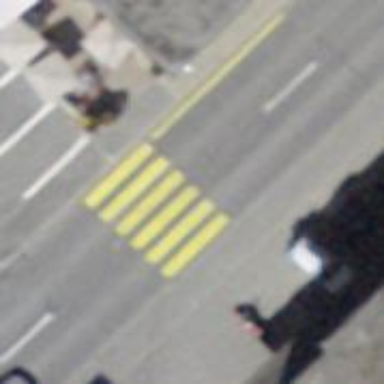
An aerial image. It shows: Marked road crossing.